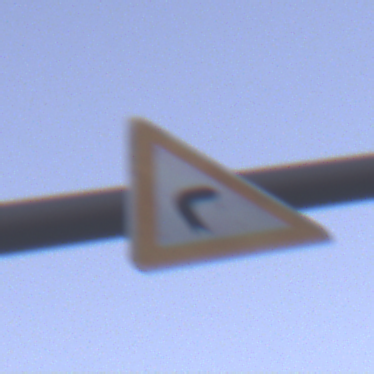
Verkehrszeichen: KurveRechts
Umgebung: Outdoor, Nature
Tageszeit: Dusk
Wetter: Clear
Licht: Natural
Jahreszeit: NotSpecified
Kontrast: LowContrast